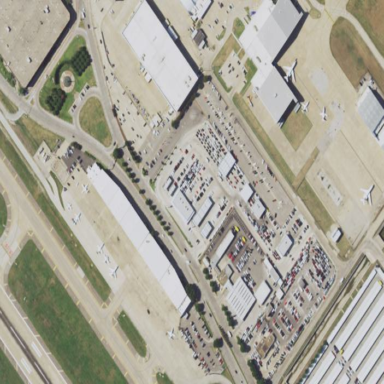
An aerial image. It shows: Apron at the airport.